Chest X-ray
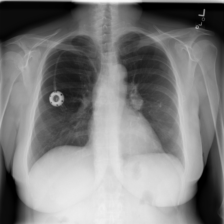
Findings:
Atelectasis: negative
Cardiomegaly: negative
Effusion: negative
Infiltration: negative
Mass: positive
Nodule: negative
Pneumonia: negative
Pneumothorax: negative
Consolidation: negative
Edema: negative
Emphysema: negative
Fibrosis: negative
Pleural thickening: negative
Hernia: negative